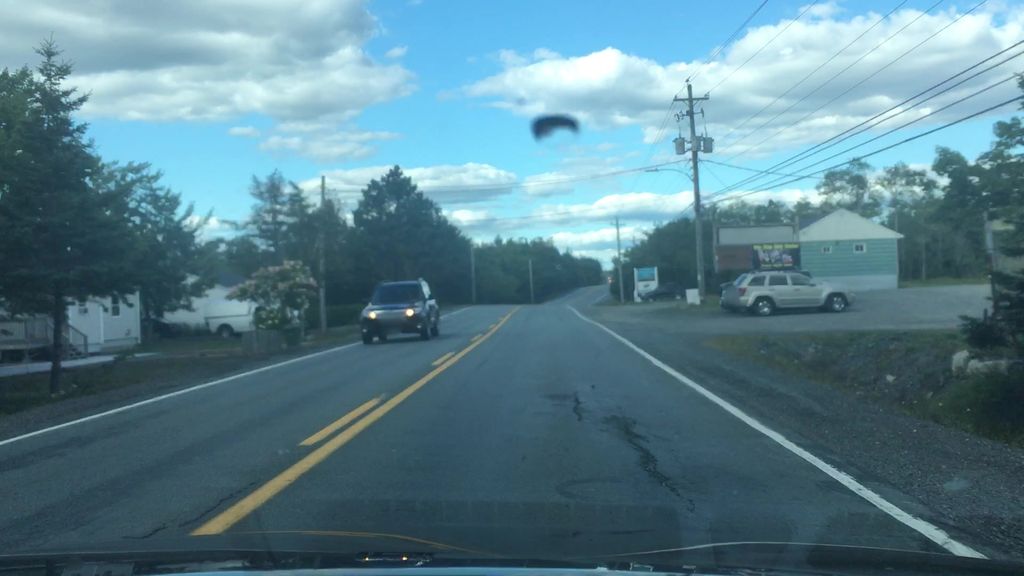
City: halifax